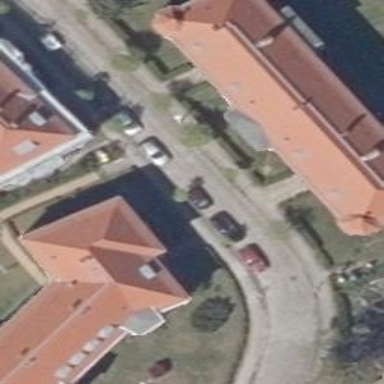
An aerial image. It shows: Historic apartment building with hipped red roof made of roof tiles.